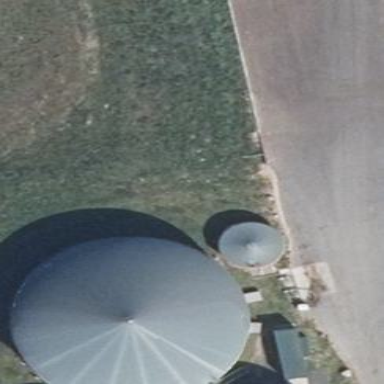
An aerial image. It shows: Silo serving as farm auxiliary building.